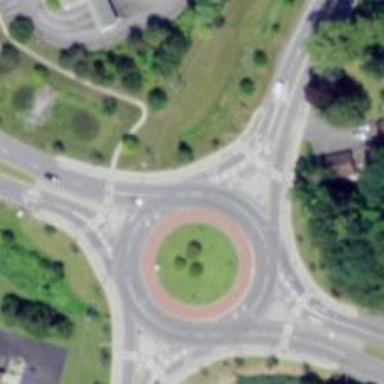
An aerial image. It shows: Roundabout on primary highway with expressway.